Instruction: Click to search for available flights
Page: home
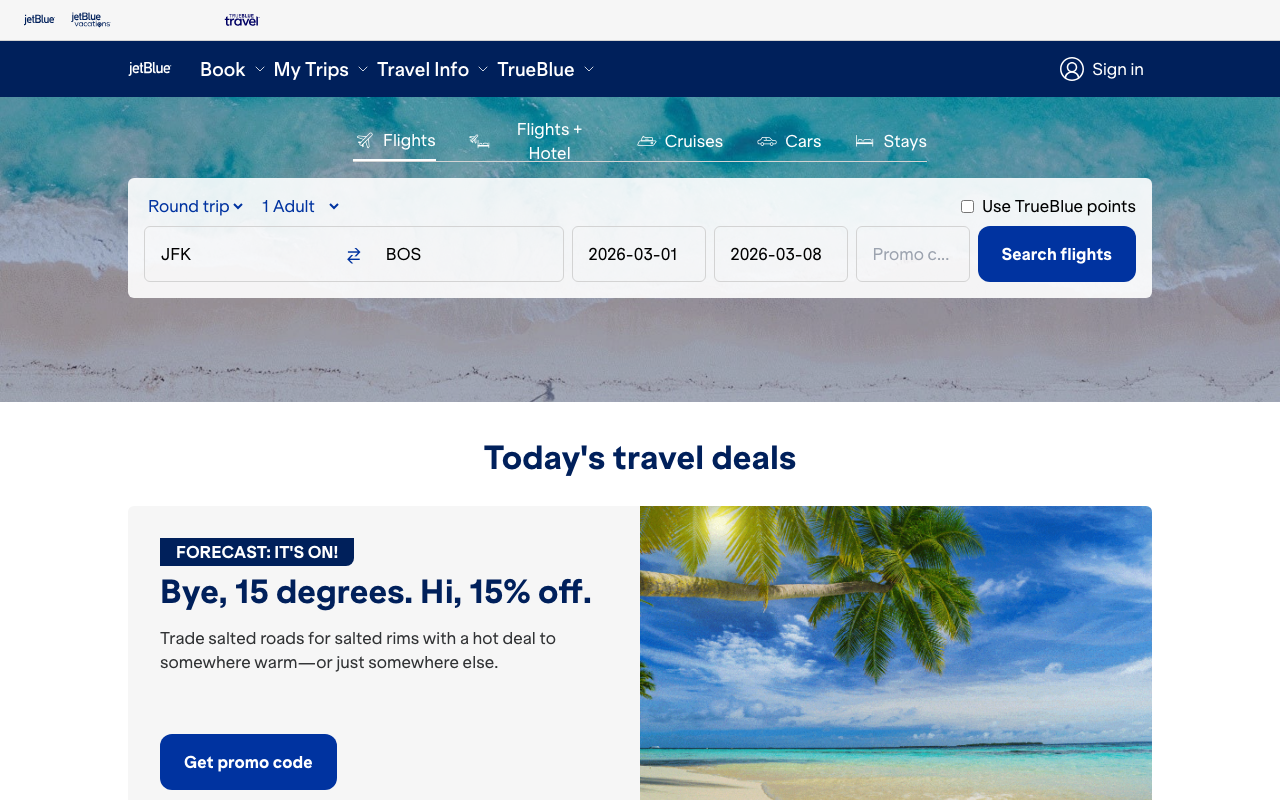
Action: click